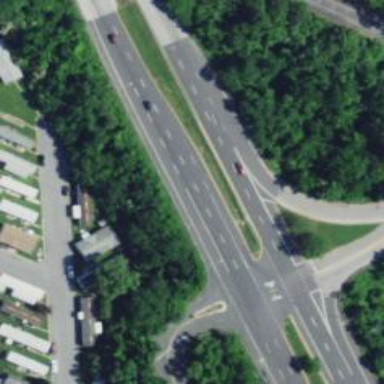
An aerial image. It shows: Asphalt road with secondary link designation.